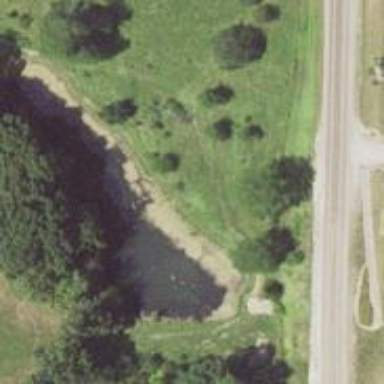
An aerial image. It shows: Pond surrounded by natural water.